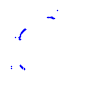
Particle: proton